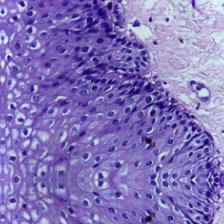
Diagnosis: Normal